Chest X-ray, AP view. Patient: 21 years old, sex M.
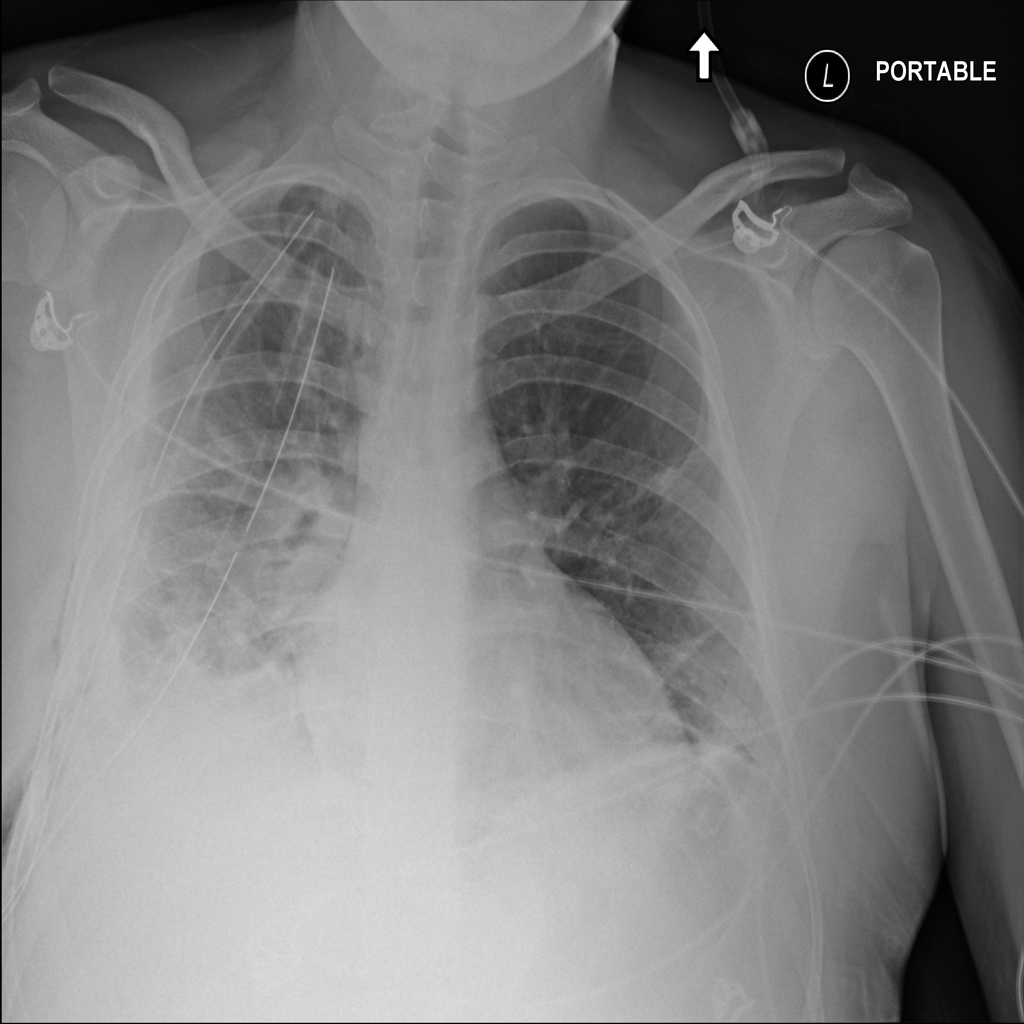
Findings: Emphysema, Pleural_Thickening